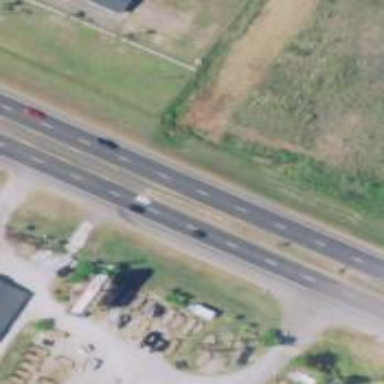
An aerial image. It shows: Trunk highway.